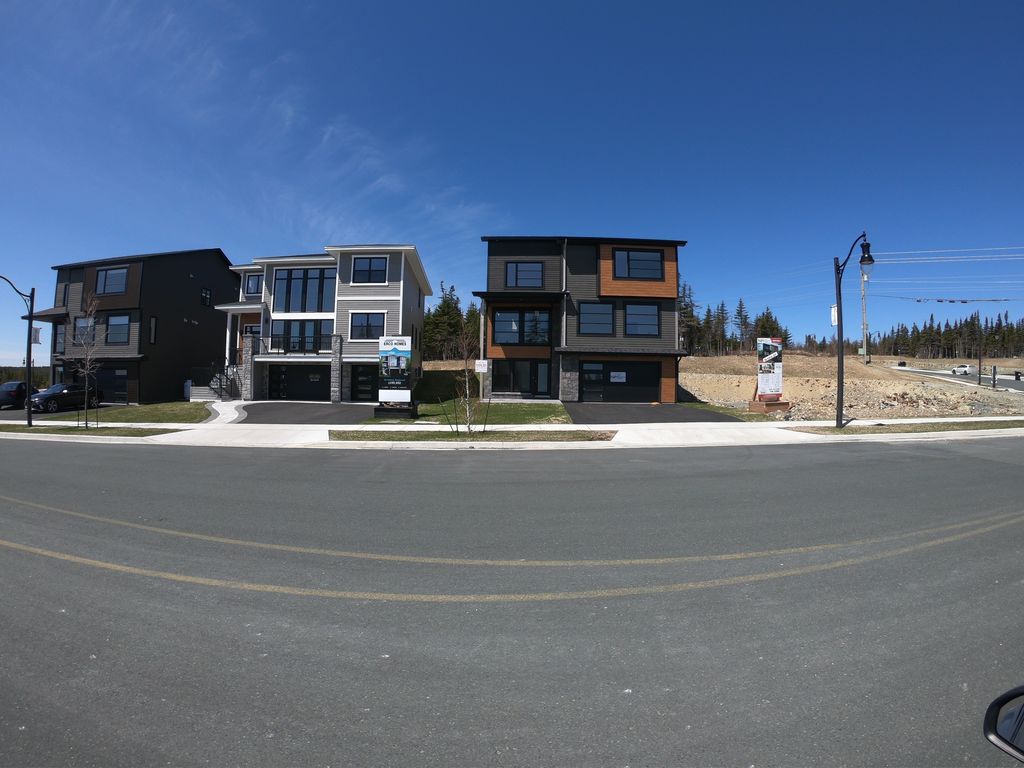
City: st_johns